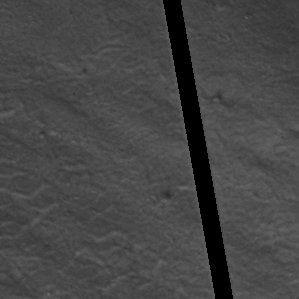
Label: frost